Question: I followed <URL> as an attempt to write a login script for my hobby webpage.
Problem is when I want to incorporate it into my page, problems occur.
I'm trying to make an admin panel.
In the top of the frame I want the login form to be

When I log in, I'd like the 'Login form area' to change into 'Logout fields'.
My problem is that all cookie-related calls has to be done before the HTML code starts...
So:
- - -
How can this be done (give examples like pseudo code)?
PS. Im not a PHP nerd, still learning.
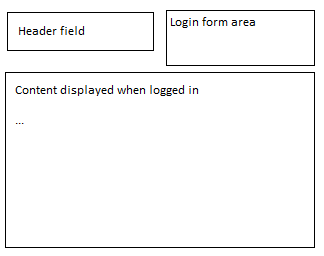
Answer: You could write your login Data into your current session.
'''
$_SESSION["username"] = $user;
'''
But don't forget to call session_start() at the top of your code.
After that you check whether "$_SESSION["username"]" is set with your data. If so, you can change your content to whatever you like.
Example:
'''
if (isset($_SESSION['username']) && loginSuccessful()) {
include("AdminMenue.php");
}
'''
loginSuccessful() should be a method that checks whether your Login Data can be found in your database.
More information about sessions can be found <URL>.